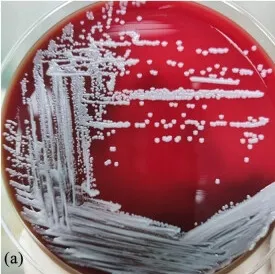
Blood sample test. (a) White dry colonies on blood agar plate.
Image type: medical_photograph (other_medical_photograph)